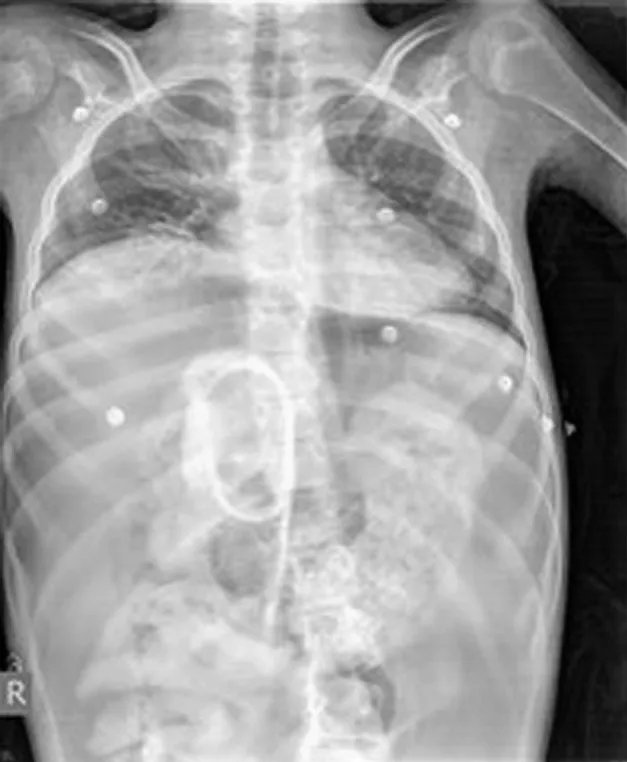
A plain abdominal radiograph showing a massive pneumoperitoneum within the abdominal cavity.
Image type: radiology (x_ray)